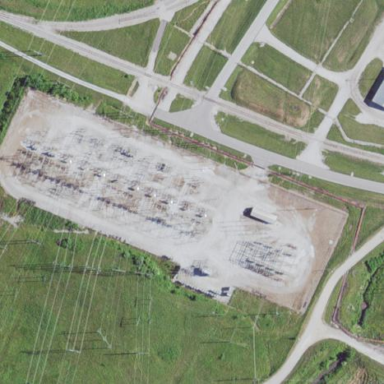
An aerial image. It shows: Distribution level power substation enclosed by fence.